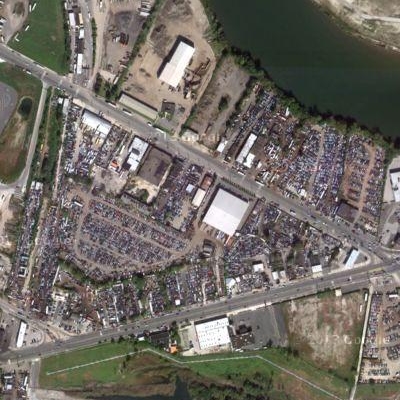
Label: Parking